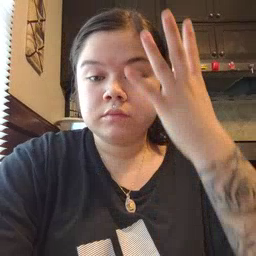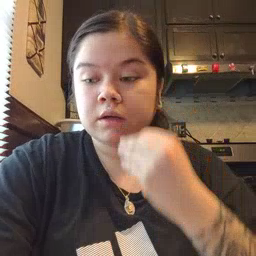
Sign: sleep